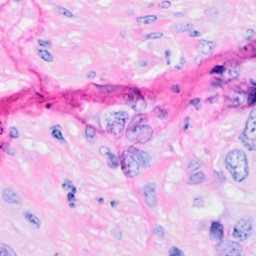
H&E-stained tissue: Breast